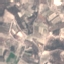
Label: PermanentCrop